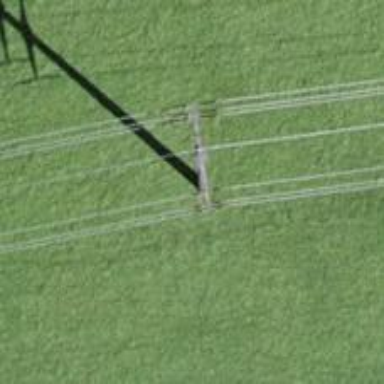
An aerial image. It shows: There are 10 cables for the power line.